Question: The code is double rendering like so:

when it should just list it out once like so:
'''
Ran 1 miles Apr
Journal 1 days Apr
'''
'''
<% @averaged_quantifieds.each do |averaged| %>
<% averaged.results.each do |result| %>
<div class="<%= result.good? ? 'green' : 'red' %>">
<li>
<%= raw averaged.tag_list.map { |t| link_to t.titleize, tag_path(t) }.join(', ') %><%= link_to edit_quantified_path(averaged) do %> <%= averaged.results.first.result_value %> <%= averaged.metric %> <span class="<%= date_value_label_class(result) %>"> <%= averaged.results.first.date_value.strftime("%b") %></span><% end %>
</li>
</div>
<% end %>
<% end %>
'''
'''
def set_stats
@averaged_quantifieds = current_user.quantifieds.averaged if current_user
@instance_quantifieds = current_user.quantifieds.instance if current_user
end
'''
Results are a nested_attribute to Quantifieds.
'''
class QuantifiedsController < ApplicationController
before_action :set_quantified, only: [:show, :edit, :update, :destroy]
before_action :logged_in_user, only: [:create, :destroy]
def index
if params[:tag]
@quantifieds = Quantified.tagged_with(params[:tag])
else
@quantifieds = Quantified.joins(:results).all
@averaged_quantifieds = current_user.quantifieds.averaged
@instance_quantifieds = current_user.quantifieds.instance
end
end
def show
end
def new
@quantified = current_user.quantifieds.build
end
def edit
end
def create
@quantified = current_user.quantifieds.build(quantified_params)
if @quantified.save
redirect_to quantifieds_url, notice: 'Quantified was successfully created'
else
@feed_items = []
render 'pages/home'
end
end
def update
if @quantified.update(quantified_params)
redirect_to quantifieds_url, notice: 'Goal was successfully updated'
else
render action: 'edit'
end
end
def destroy
@quantified.destroy
redirect_to quantifieds_url
end
private
def set_quantified
@quantified = Quantified.find(params[:id])
end
def correct_user
@quantified = current_user.quantifieds.find_by(id: params[:id])
redirect_to quantifieds_path, notice: "Not authorized to edit this goal" if @quantified.nil?
end
def quantified_params
params.require(:quantified).permit(:categories, :metric, :date, :comment, :private_submit, :tag_list, results_attributes: [:id, :result_value, :date_value, :good, :_destroy])
end
end
'''
'''
class Quantified < ActiveRecord::Base
belongs_to :user
has_many :results #correct
has_many :comments, as: :commentable
accepts_nested_attributes_for :results, :reject_if => :all_blank, :allow_destroy => true #correct
scope :averaged, -> { where(categories: 'Averaged') }
scope :instance, -> { where(categories: 'Instance') }
scope :private_submit, -> { where(private_submit: true) }
scope :public_submit, -> { where(private_submit: false) }
validates :categories, :metric, presence: true
acts_as_taggable
CATEGORIES = ['Averaged', 'Instance']
end
'''
'''
class Result < ActiveRecord::Base
belongs_to :user
belongs_to :quantified
has_many :comments, as: :commentable
default_scope { order('date_value DESC') }
scope :good, -> { where(good: true) }
scope :good_count, -> { good.count }
end
'''
The issue came about when trying to introduce differing font colors for results. To make that possible I had to introduce these two lines which are causing the double rendering: '<% averaged.results.each do |result| %> <div class="<%= result.good? ? 'green' : 'red' %>">'
Thank you for your time and expertise.
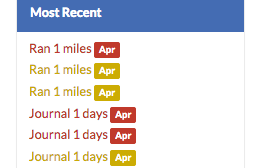
Answer: You should explain more about the logic and the data stored.
A guess is that there's two records in '@averaged_quantifieds' and three in 'averaged.results'. It is hard to determine the desired results without knowing the data stored.
Note that you are only displaying the firsts records results ('averaged.results.first') in the '<%= raw ...' line
Try
'''
<% @averaged_quantifieds.each do |averaged| %>
<div class="<%= averaged.results.first.good? ? 'green' : 'red' %>">
<li>
<%= raw averaged.tag_list.map { |t| link_to t.titleize, tag_path(t) }.join(', ') %><%= link_to edit_quantified_path(averaged) do %> <%= averaged.results.first.result_value %> <%= averaged.metric %> <span class="<%= date_value_label_class(result) %>"> <%= averaged.results.first.date_value.strftime("%b") %></span><% end %>
</li>
</div>
<% end %>
'''
My bad, I missed one 'result' object ('<%= date_value_label_class(result) %>') hiding in the rest of the line
Change 'result' to 'averaged.results.first' wherever applicable
'''
<% @averaged_quantifieds.each do |averaged| %>
<div class="<%= averaged.results.first.good? ? 'green' : 'red' %>">
<li>
<%= raw averaged.tag_list.map { |t| link_to t.titleize, tag_path(t) }.join(', ') %><%= link_to edit_quantified_path(averaged) do %> <%= averaged.results.first.result_value %> <%= averaged.metric %> <span class="<%= date_value_label_class(averaged.results.first) %>"> <%= averaged.results.first.date_value.strftime("%b") %></span><% end %>
</li>
</div>
<% end %>
'''